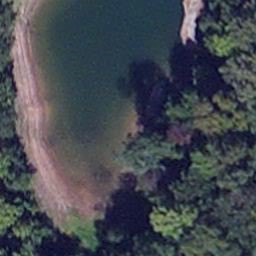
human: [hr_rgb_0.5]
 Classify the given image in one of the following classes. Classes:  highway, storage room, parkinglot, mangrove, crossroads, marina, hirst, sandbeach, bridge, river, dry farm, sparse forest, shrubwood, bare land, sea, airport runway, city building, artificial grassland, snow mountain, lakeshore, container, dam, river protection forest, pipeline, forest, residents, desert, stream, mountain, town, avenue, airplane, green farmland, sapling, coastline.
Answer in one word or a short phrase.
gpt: lakeshore